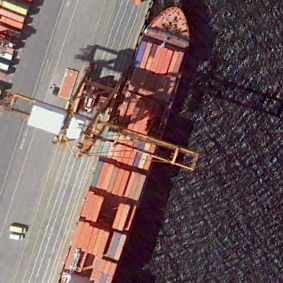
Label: Container_ship